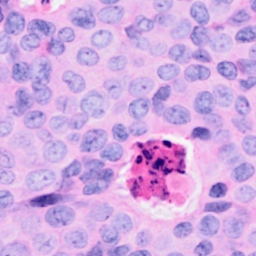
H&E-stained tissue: Breast